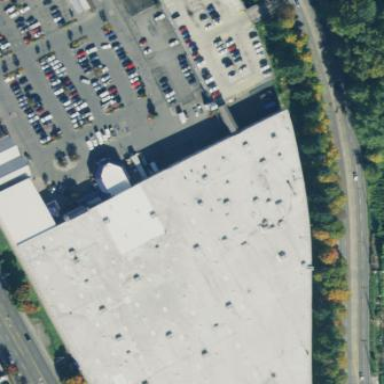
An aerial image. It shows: Office building with flat roof.